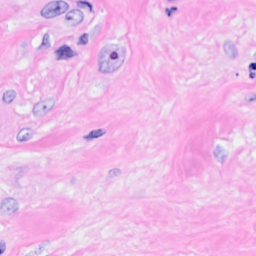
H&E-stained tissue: Breast